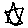
Label: star